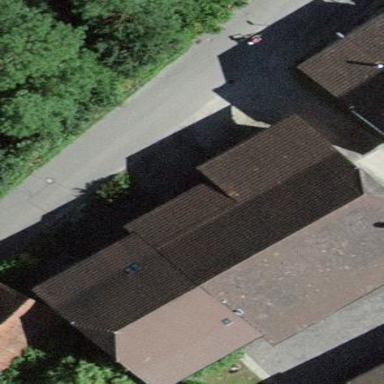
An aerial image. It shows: Farm building.